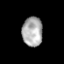
Tissue: prostate
Cell type: T cells
Senescence score: 0.3343
Nuclear area (px): 590
Mean DAPI intensity: 171.805